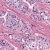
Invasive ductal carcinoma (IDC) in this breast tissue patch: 1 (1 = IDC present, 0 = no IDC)